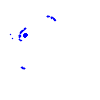
Particle: kaon